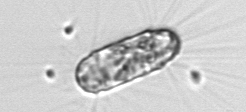
Label: Corethron_hystrix